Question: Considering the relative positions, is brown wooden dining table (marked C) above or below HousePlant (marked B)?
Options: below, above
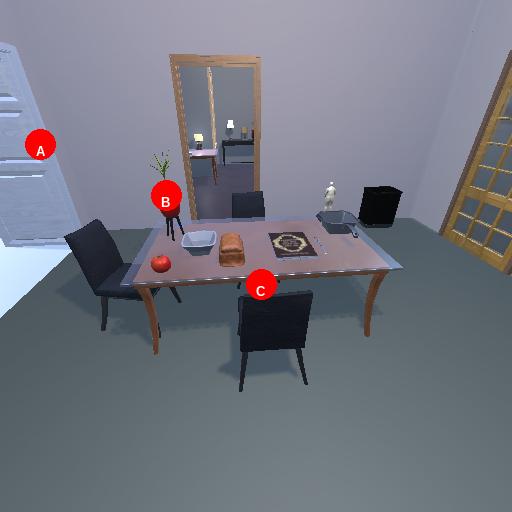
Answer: below